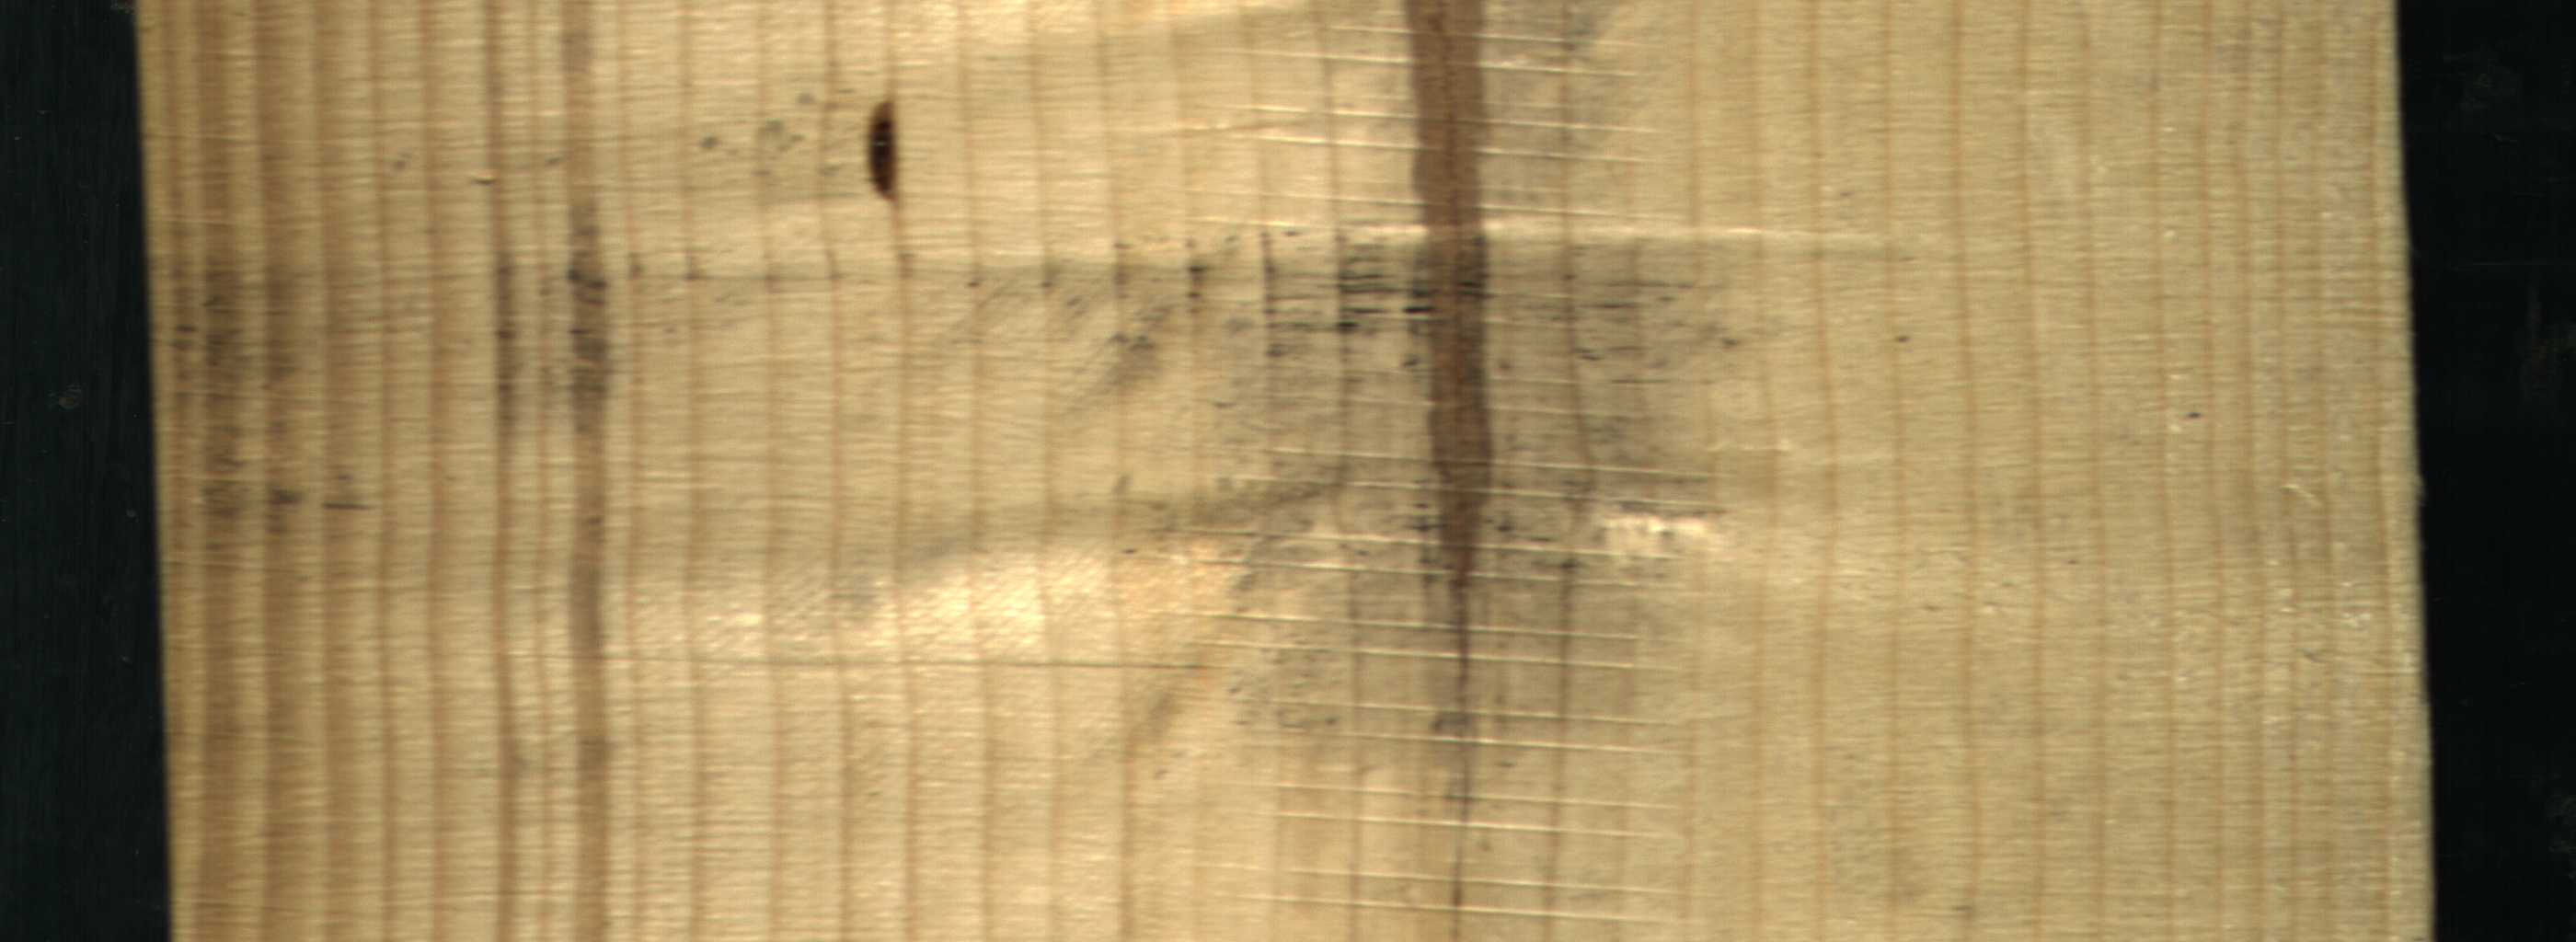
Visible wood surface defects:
Marrow
resin
Quartzity
Quartzity
Quartzity